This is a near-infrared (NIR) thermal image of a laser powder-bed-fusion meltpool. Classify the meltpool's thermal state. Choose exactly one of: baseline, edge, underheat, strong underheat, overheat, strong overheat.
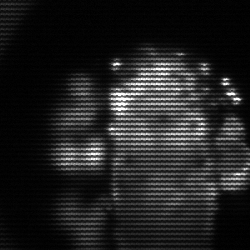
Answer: strong underheat